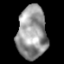
Tissue: lung
Cell type: Others
Senescence score: 0.1506
Nuclear area (px): 1518
Mean DAPI intensity: 152.019